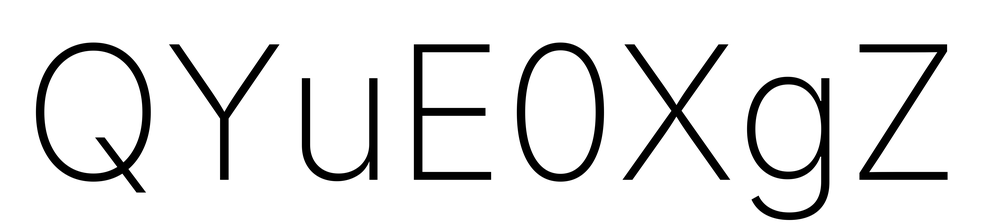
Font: Inter_ExtraLight